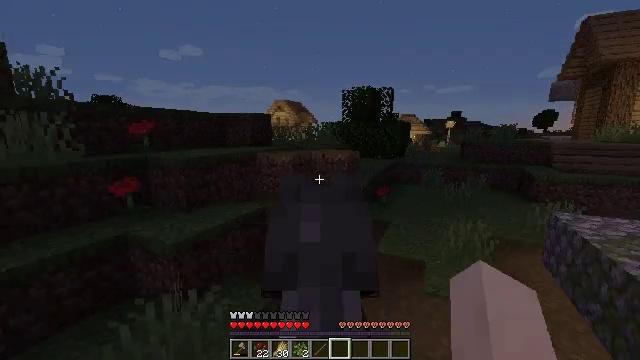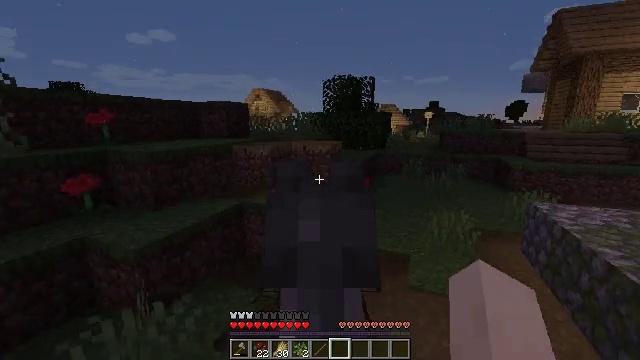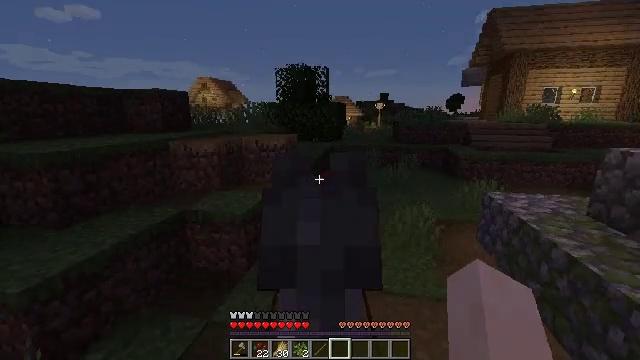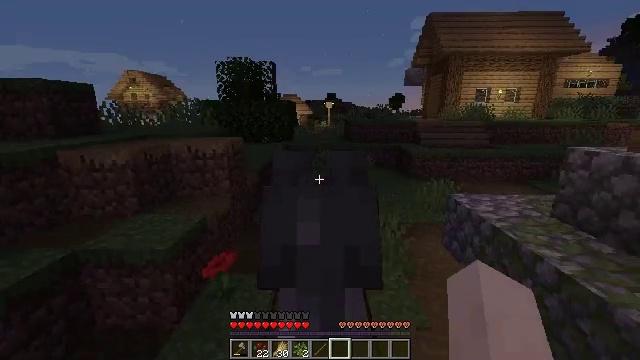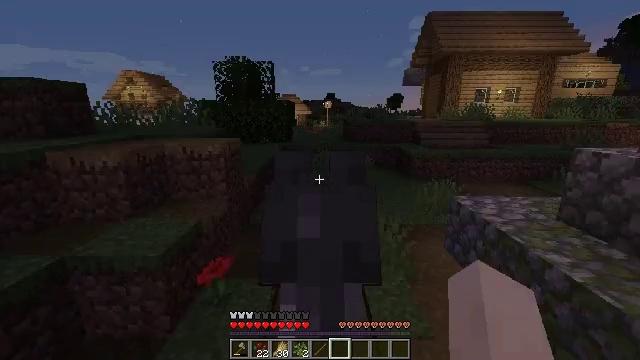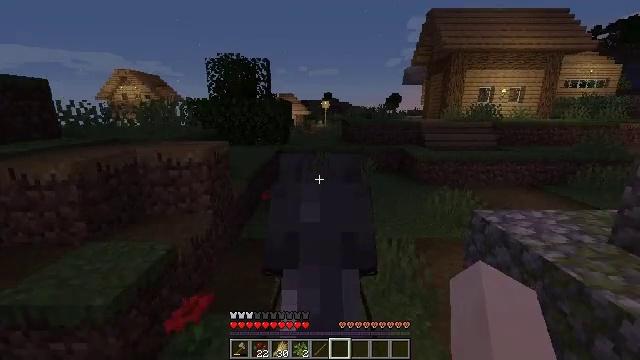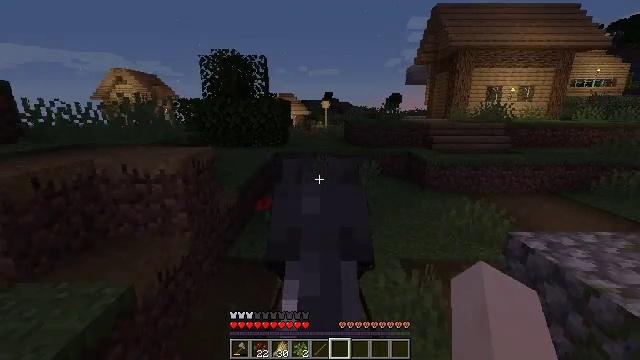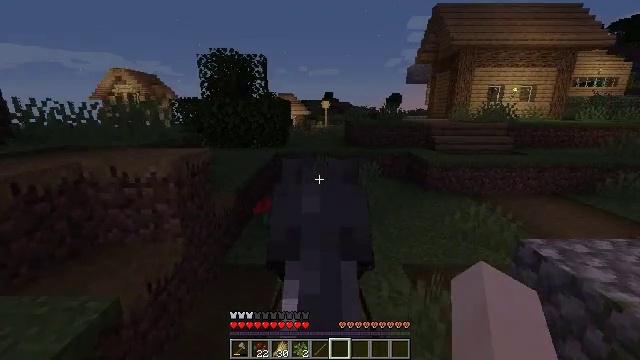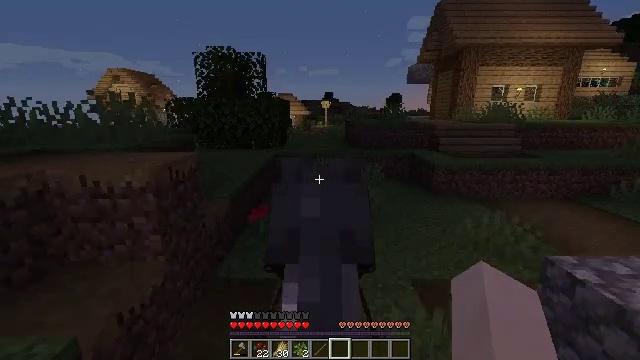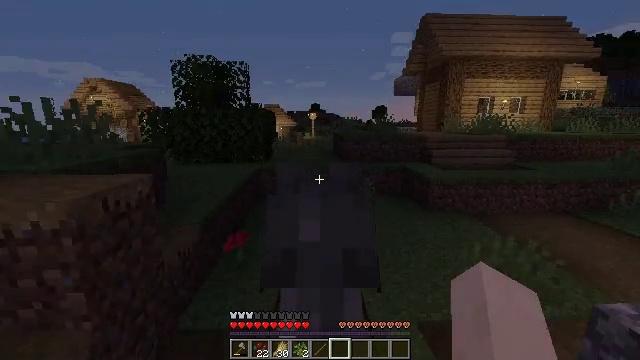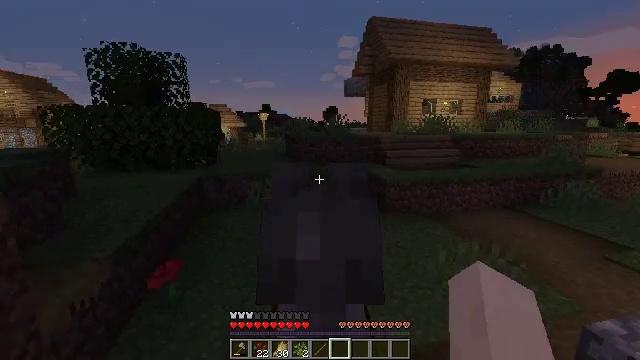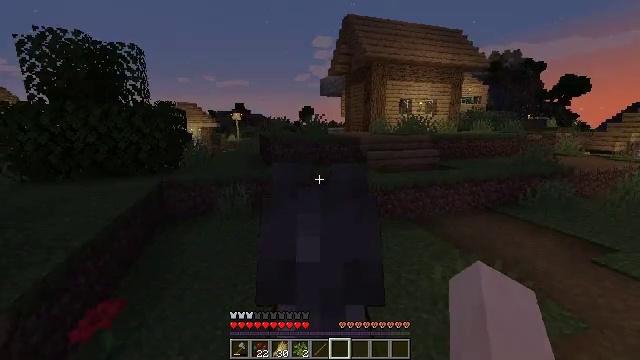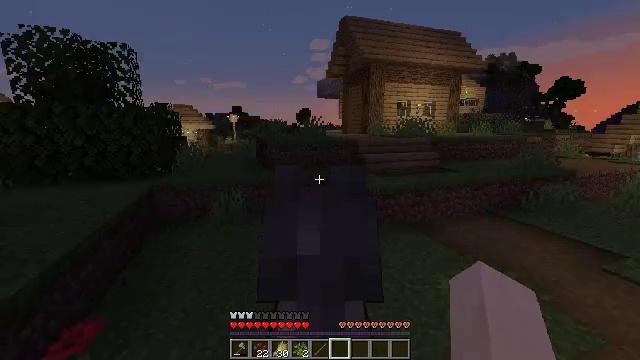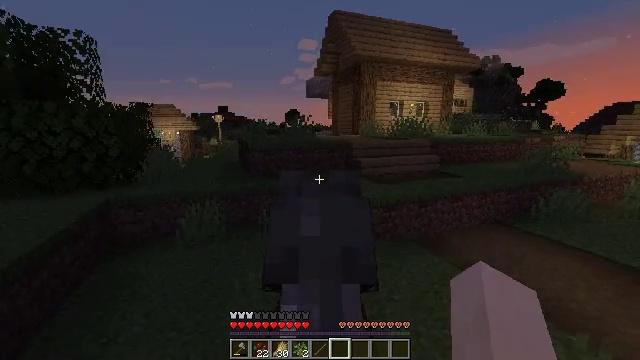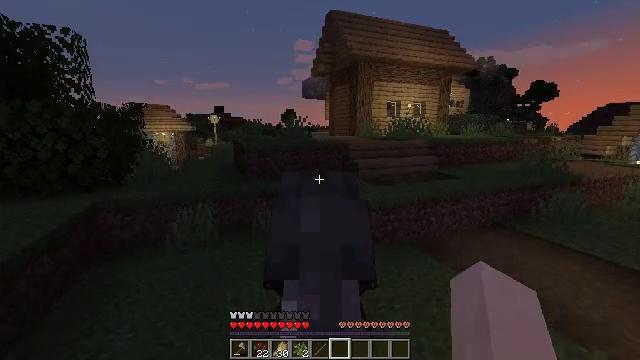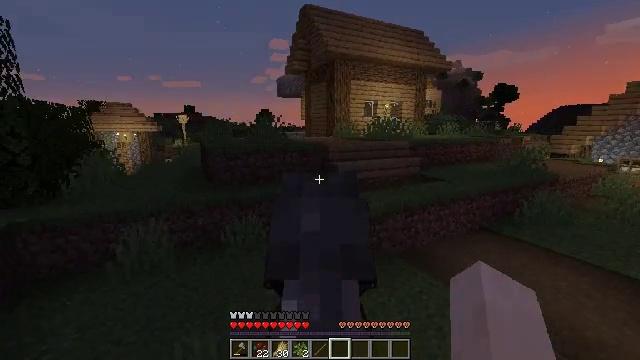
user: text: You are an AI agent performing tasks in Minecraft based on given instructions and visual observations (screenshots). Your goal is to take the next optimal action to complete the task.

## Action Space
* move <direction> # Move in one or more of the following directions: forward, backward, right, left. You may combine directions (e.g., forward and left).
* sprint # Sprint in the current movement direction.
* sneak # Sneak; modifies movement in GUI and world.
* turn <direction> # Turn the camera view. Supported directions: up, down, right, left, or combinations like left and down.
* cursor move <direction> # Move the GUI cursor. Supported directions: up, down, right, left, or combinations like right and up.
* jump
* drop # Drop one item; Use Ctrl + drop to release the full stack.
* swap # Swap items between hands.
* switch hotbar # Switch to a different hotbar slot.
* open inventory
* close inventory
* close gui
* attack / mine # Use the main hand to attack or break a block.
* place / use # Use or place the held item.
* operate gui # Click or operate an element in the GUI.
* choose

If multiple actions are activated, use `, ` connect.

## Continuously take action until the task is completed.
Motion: motion action
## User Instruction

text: Gather the loom into your inventory.
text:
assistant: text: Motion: move forward, turn right and down
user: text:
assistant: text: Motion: move forward, turn right and down
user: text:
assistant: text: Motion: move forward, turn right
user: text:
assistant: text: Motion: move forward
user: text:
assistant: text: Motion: move forward
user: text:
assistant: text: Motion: move forward
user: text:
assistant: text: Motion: move forward
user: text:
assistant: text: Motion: move forward
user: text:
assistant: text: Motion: move forward, turn right and up
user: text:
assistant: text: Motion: move forward, turn right
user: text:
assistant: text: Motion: move forward, turn right
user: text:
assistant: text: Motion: move forward, turn right
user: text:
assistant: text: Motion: move forward, turn right
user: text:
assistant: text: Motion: move forward, turn right
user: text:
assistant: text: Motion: move forward, turn right
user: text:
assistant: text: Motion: move forward, turn right
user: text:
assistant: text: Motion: move forward
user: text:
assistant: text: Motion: move forward
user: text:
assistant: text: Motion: move forward
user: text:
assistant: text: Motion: move forward
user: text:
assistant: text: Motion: move forward
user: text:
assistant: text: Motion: move forward
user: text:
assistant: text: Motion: move forward
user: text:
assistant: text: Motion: move forward
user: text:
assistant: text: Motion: move forward, turn left
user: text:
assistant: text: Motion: move forward, turn left
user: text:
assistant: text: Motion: move forward, turn left and down
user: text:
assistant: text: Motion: move forward, turn left and down
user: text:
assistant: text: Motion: move forward, turn left
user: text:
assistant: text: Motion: move forward, turn left